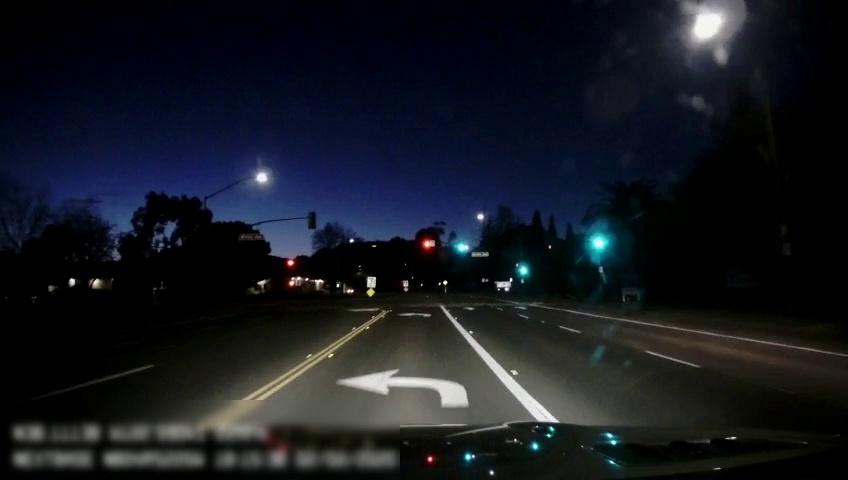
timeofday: Night
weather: Other
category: Drivable Space
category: Drivable Space
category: Lanes | Alternate Lane
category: Lanes | Current Lane
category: Lanes | Current Lane
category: Lanes | Opposite Lane
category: Lanes | Opposite Lane
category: Lanes | Opposite Lane
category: Traffic | Lights
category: Traffic | Lights
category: Traffic | Signs
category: Traffic | Lights
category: Traffic | Lights
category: Traffic | Lights
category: Traffic | Lights